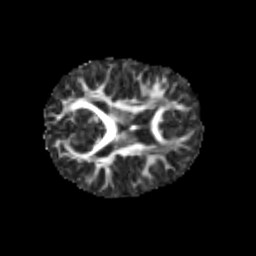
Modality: FA
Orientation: axial
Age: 7
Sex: male
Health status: healthy